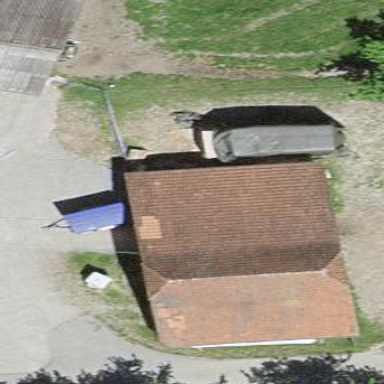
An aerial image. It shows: Rural barn.